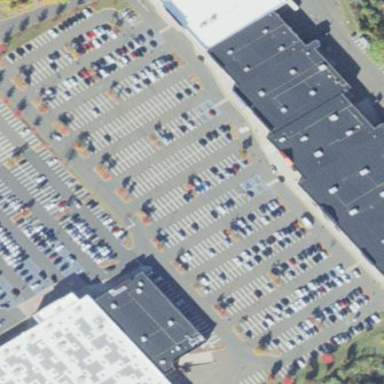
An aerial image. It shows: Paved parking area with asphalt surface.